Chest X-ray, PA view. Patient: 74 years old, sex F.
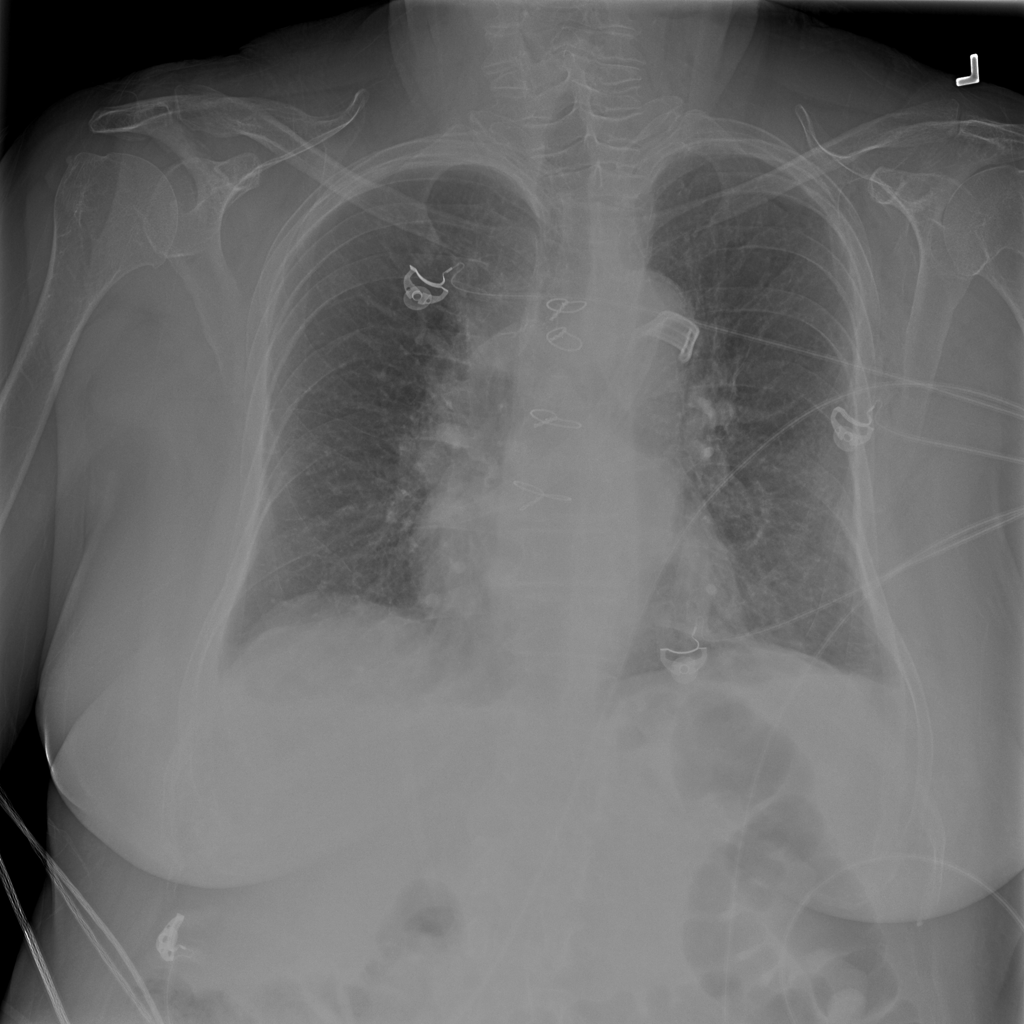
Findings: Effusion, Emphysema